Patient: sex M, age 24
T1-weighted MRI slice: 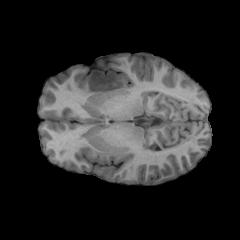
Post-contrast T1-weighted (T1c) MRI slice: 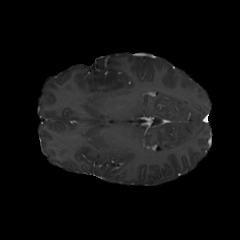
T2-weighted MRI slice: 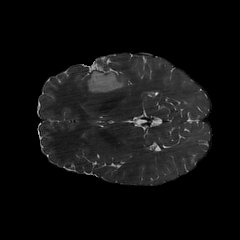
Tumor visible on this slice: yes
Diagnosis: Astrocytoma, IDH-mutant
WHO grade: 2